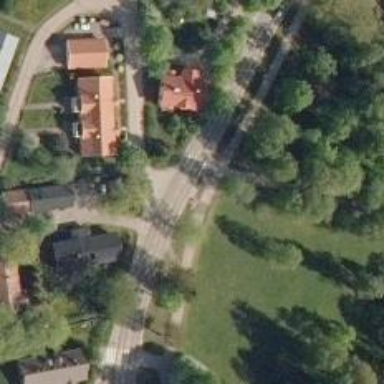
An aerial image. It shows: Asphalt cycleway.